Question: I'm using the following code to run an Excel macro from Python:
'''
import pymysql
import datetime
import csv
import math
import os
import glob
import sys
import win32com.client
import numpy
from tkinter import *
from tkinter import ttk
import tkinter.messagebox
def run_macro():
print('macro')
#this if is here because if an executable is created, __file__ doesn't work
if getattr(sys, 'frozen', False):
name = (os.path.dirname(sys.executable) + '\Forecast template.xlsm')
else:
name = str(os.path.dirname(os.path.realpath(__file__)) + '\Forecast template.xlsm')
print(name)
#this part runs the macro from excel
if os.path.exists(name):
xl=win32com.client.Dispatch("Excel.Application")
xl.Workbooks.Open(Filename=name, ReadOnly=1)
xl.Application.Run("ThisWorkbook.LoopFilesInFolder")
xl.Application.Quit() # Comment this out if your excel script closes
del xl
print('File refreshed!')
'''
I seem to be be having a certain issue with this, after running this, I go to open any excel file and I only get a grey window:

Any idea of why this happens? Also how do I add to the code something to just open a file in Excel? (not to get the information, but to just open that file in Excel)
Extra question: How do I get this not to close all open Excel files?
: I just checked the macro, and that works just fine, the problem seems to come just from when I run the code.
This is the code from the macro:
'''
Sub LoopFilesInFolder()
Dim wb1 As Workbook
Dim wb2 As Workbook
Dim path As String
Dim file As String
Dim extension As String
Dim myFileName As String
Application.ScreenUpdating = False
Application.DisplayAlerts = False
Set wb1 = ActiveWorkbook
path = ActiveWorkbook.path & "\csvs"
extension = "*.csv"
file = Dir(path & extension)
Do While file <> ""
Set wb2 = Workbooks.Open(Filename:=path & file)
wb2.Activate
'this section is for the avail heads file, basically it just opens it and copies the info to the template
If wb2.Name = "avail_heads.csv" Then
Range("A1").Select
Range(Selection, Selection.End(xlDown)).Select
Range(Selection, Selection.End(xlToRight)).Select
Selection.Copy
wb1.Activate
Worksheets("raw data").Range("B88").PasteSpecial xlPasteValues
End If
'this section is for the forecast file, basically it just opens it and copies the info to the template
If wb2.Name = "forecast.csv" Then
Range("A1").Select
Range(Selection, Selection.End(xlDown)).Select
Range(Selection, Selection.End(xlToRight)).Select
Selection.Copy
wb1.Activate
Worksheets("raw data").Range("B74").PasteSpecial xlPasteValues
End If
'this section is for the income file, basically it just opens it and copies the info to the template
If wb2.Name = "income volume.csv" Then
Range("A1").Select
Range(Selection, Selection.End(xlDown)).Select
Range(Selection, Selection.End(xlToRight)).Select
Selection.Copy
wb1.Activate
Worksheets("raw data").Range("B3").PasteSpecial xlPasteValues
End If
'this section is for the outgoing volume file, basically it just opens it and copies the info to the template
If wb2.Name = "outgoing_volume.csv" Then
Range("A1").Select
Range(Selection, Selection.End(xlDown)).Select
Range(Selection, Selection.End(xlToRight)).Select
Selection.Copy
wb1.Activate
Worksheets("raw data").Range("B36").PasteSpecial xlPasteValues
End If
'this section is for the required heads file, basically it just opens it and copies the info to the template
If wb2.Name = "required_heads.csv" Then
Range("A1").Select
Range(Selection, Selection.End(xlDown)).Select
Range(Selection, Selection.End(xlToRight)).Select
Selection.Copy
wb1.Activate
Worksheets("raw data").Range("B102").PasteSpecial xlPasteValues
End If
wb2.Close
file = Dir
Loop
'myFileName = ActiveWorkbook.path & "
orecast_for_w" & Format(Now, "ww") + 1
myFileName = ActiveWorkbook.path & "\yoda_forecast"
ActiveWorkbook.SaveAs Filename:=myFileName, FileFormat:=xlWorkbookNormal
'MsgBox "Done!"
Application.DisplayAlerts = True
End Sub
'''
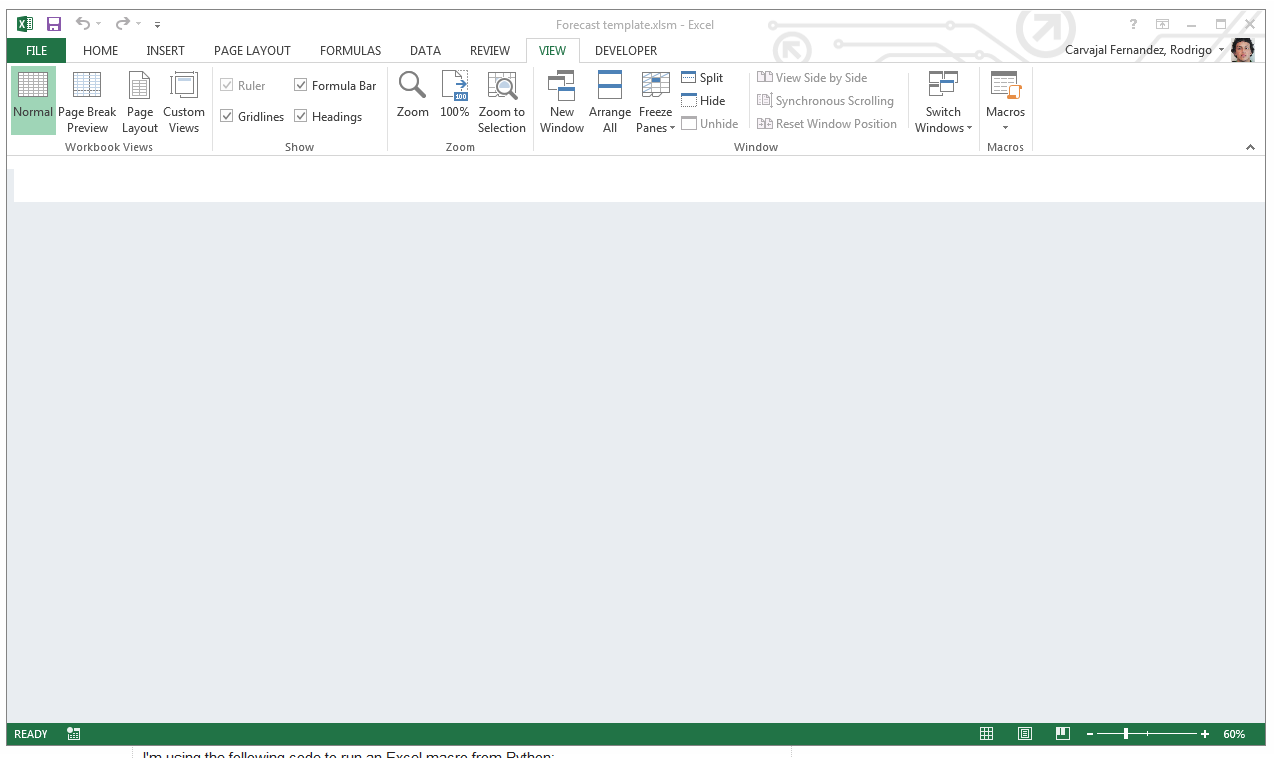
Answer: I have had this on bounty for almost a week and I really don know how many people have had this issue before. After tearing my hair out for over a week and considering multiple times to jump out the office window, I figured what the problem was.
Thee problem is not in python (sort of) but mostly on the VBA code, I just added
'''
Application.ScreenUpdating = True
'''
At the very end and the problem stopped. Not sure if an excel bug for not updating when the macro is done or a python bug for not allowing the screen to update once the macro has finished. However after doing that everything is fine now.
Thanks!!